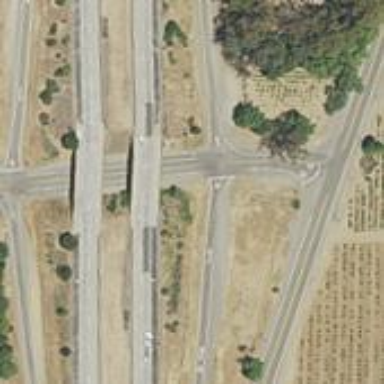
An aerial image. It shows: Motorway.